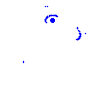
Particle: pion